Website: apple-inc
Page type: review-order
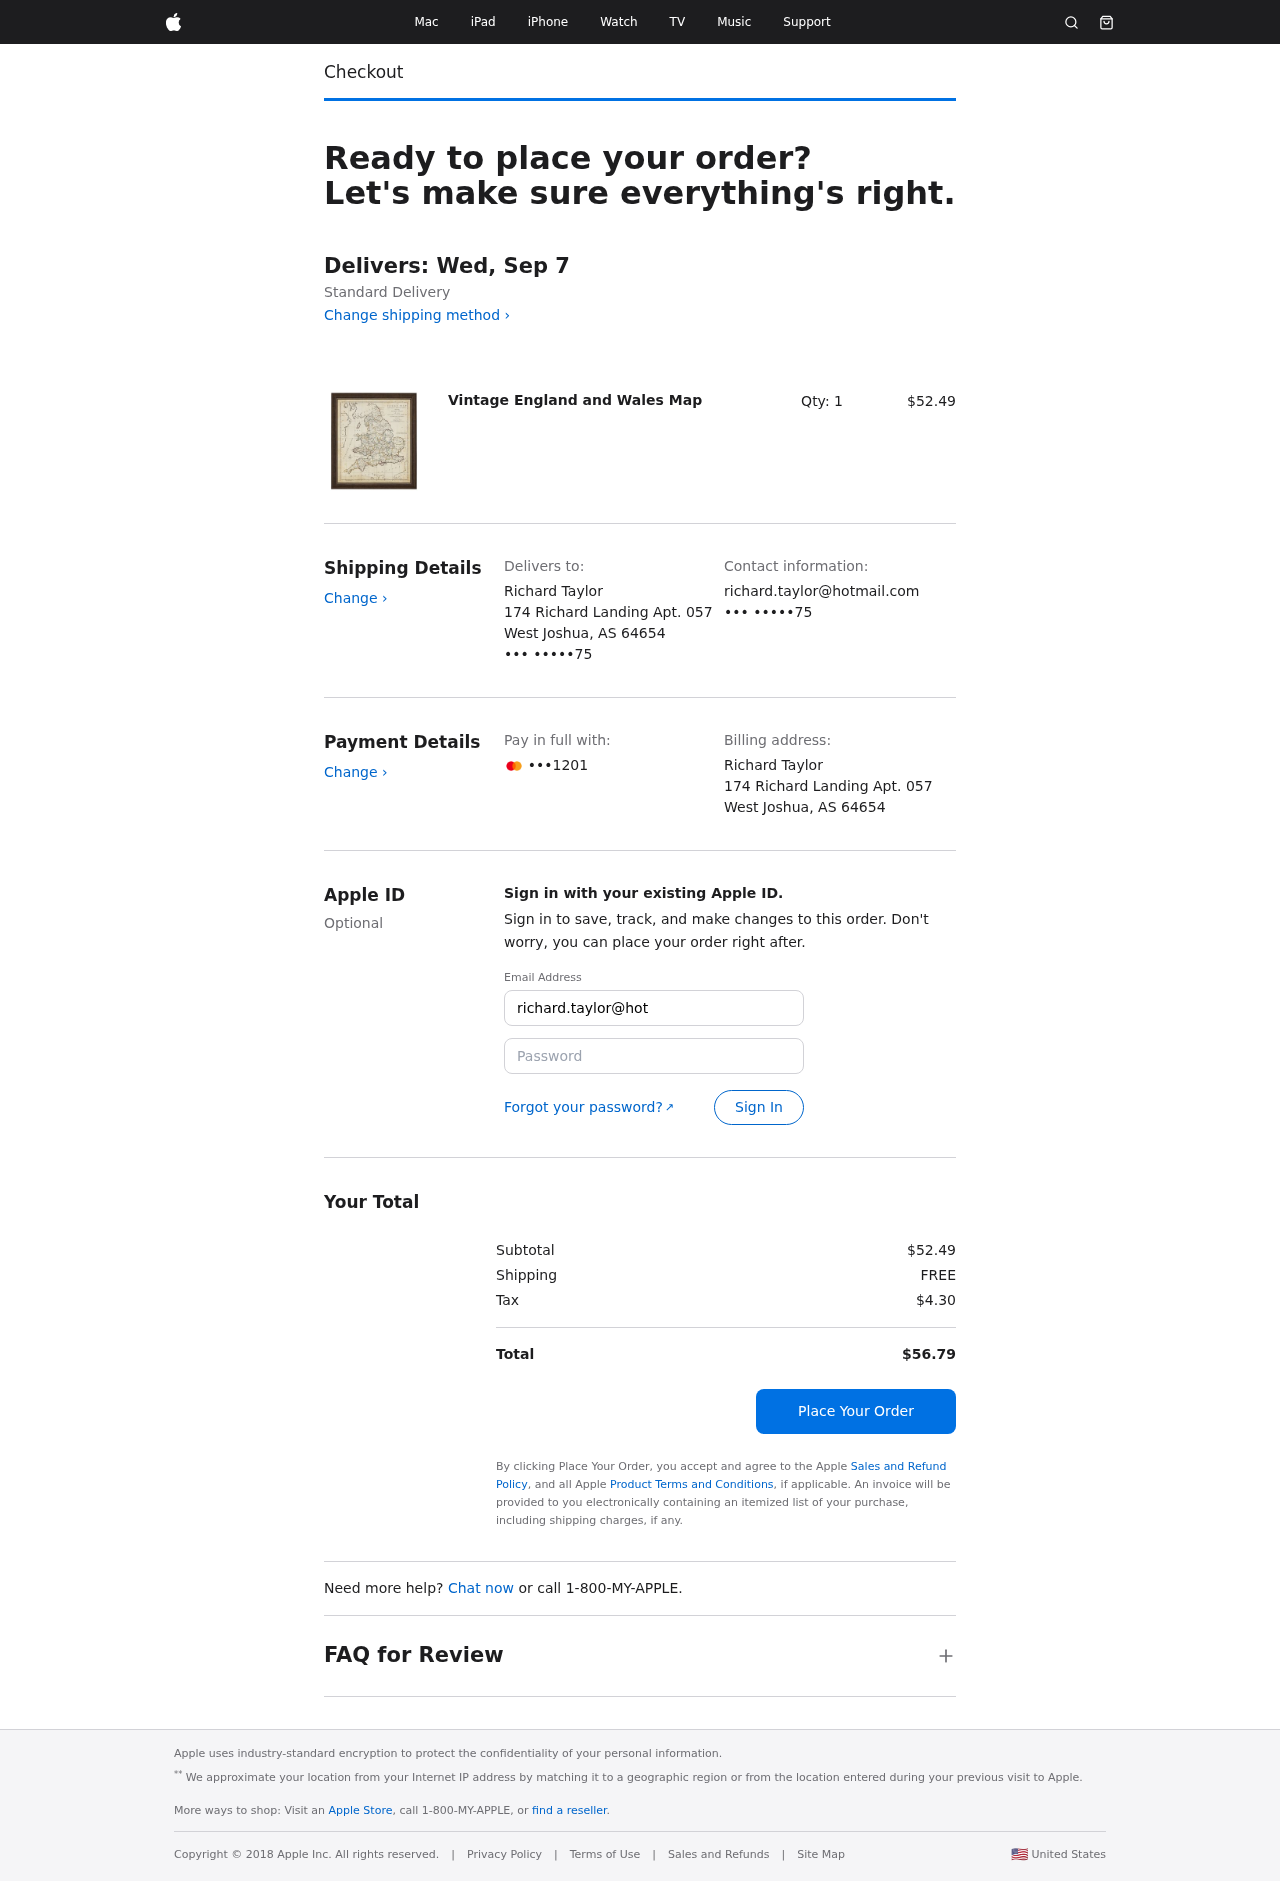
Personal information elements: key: PII_CARD_LAST4
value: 1201
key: PII_CITY_STATE_ZIP
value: West Joshua, AS 64654
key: PII_EMAIL3
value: richard.taylor@hotmail.com
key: PII_FULLNAME
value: Richard Taylor
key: PII_PHONE_SUFFIX
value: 75
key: PII_STREET
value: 174 Richard Landing Apt. 057
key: PII_EMAIL2
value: richard.taylor@hotmail.com
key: PII_PHONE_SUFFIX2
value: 75
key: PII_FULLNAME2
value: Richard Taylor
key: PII_FIRSTNAME
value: Richard
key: PII_FIRSTNAME2
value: Richard
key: PII_FIRSTNAME3
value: Richard
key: PII_FIRSTNAME_DERIVED
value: Richard
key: PII_CITY
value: West Joshua
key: PII_STATE
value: AS
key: PII_STATE_ABBR
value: AS
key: PII_POSTCODE
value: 64654
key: PII_POSTCODE_FULL
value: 64654
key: PII_CITY_STATE
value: West Joshua, AS
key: PII_POSTCODE_NUMERIC
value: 64654
Product elements: key: PRODUCT1_NAME
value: Vintage England and Wales Map
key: PRODUCT1_PRICE
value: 52.49
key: PRODUCT1_QUANTITY
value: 1
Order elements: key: ORDER_DELIVERY_DATE
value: Delivers: Wed, Sep 7
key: ORDER_SUBTOTAL
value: $52.49
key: ORDER_SHIPPING_COST
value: FREE
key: ORDER_TAX
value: $4.30
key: ORDER_TOTAL
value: $56.79